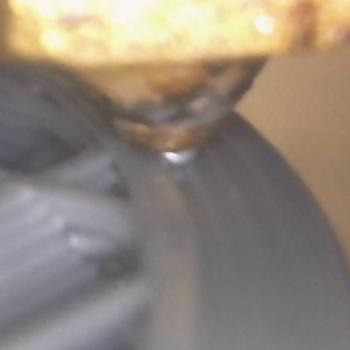
Flow rate: 168%